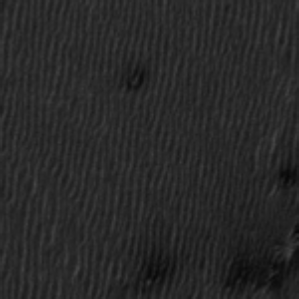
Label: frost